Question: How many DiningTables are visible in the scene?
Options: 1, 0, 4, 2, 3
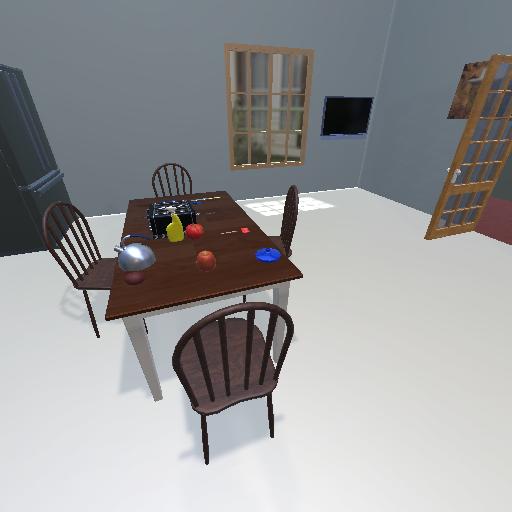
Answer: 1